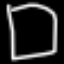
Label: square